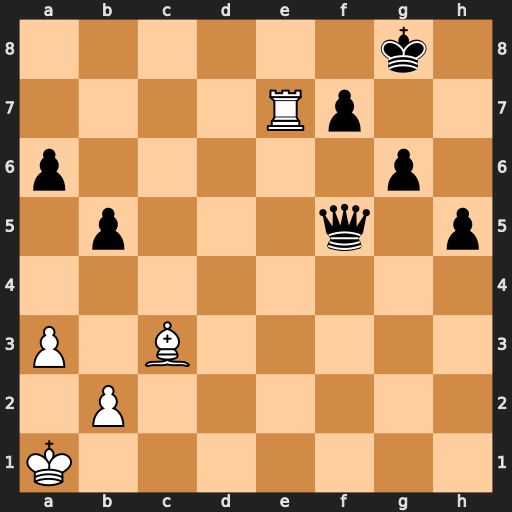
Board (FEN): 6k1/4Rp2/p5p1/1p3q1p/8/P1B5/1P6/K7
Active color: w
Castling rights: -
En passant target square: -
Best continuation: Re8+ Kh7 Rh8#